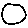
Label: moon